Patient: sex M, age 58
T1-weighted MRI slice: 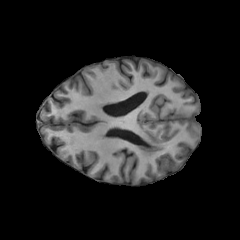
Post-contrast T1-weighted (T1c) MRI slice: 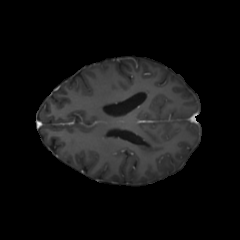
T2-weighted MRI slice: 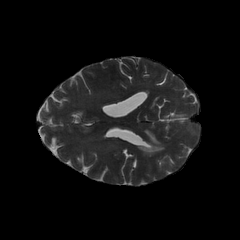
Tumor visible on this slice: yes
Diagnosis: Glioblastoma, IDH-wildtype
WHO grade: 4